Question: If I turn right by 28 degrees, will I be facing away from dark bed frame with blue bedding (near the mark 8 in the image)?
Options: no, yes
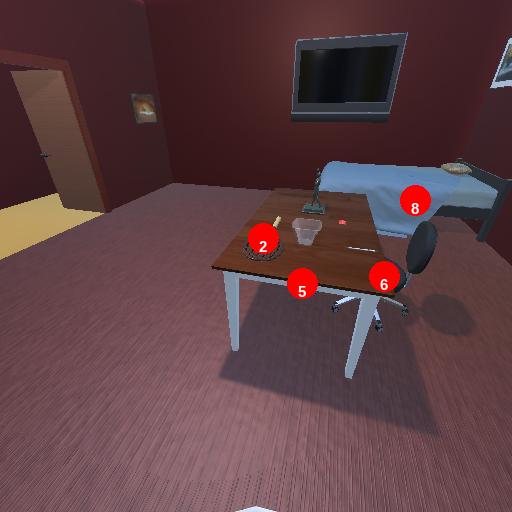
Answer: no